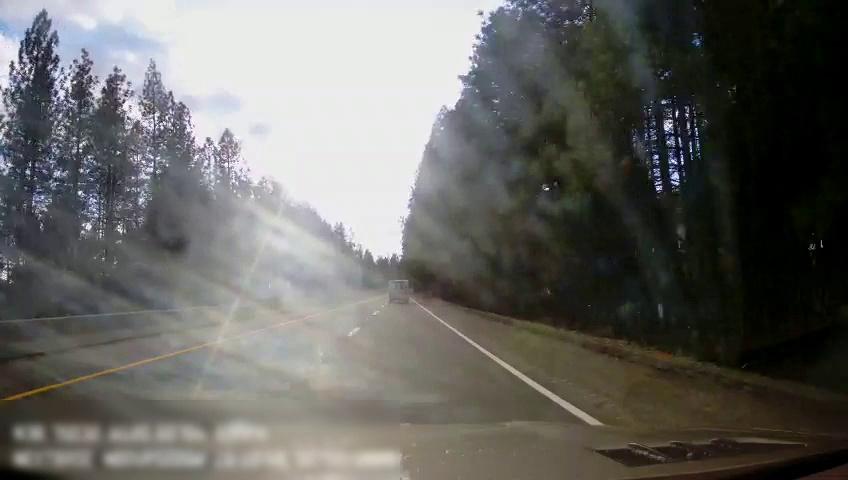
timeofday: Day
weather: Cloudy
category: Drivable Space
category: Drivable Space
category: Vehicles | Van
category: Lanes | Current Lane
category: Lanes | Alternate Lane
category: Lanes | Alternate Lane